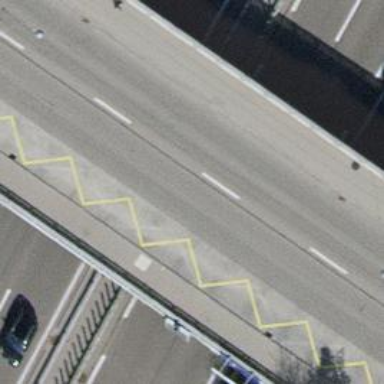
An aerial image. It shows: Beam bridge made by humans.